Question: I want to place my version the bottom lower right of the screen.
'''
#CSS
<style type="text/css">
.version {
position: absolute;
bottom: 5;
right: 5;
font-size: 10px;
}
</style>
'''
---
'''
#HTML
<div style="position: relative;">
<span class="version">{{ $version }}</span>
</div>
'''
---
'''
#RESULT
'''

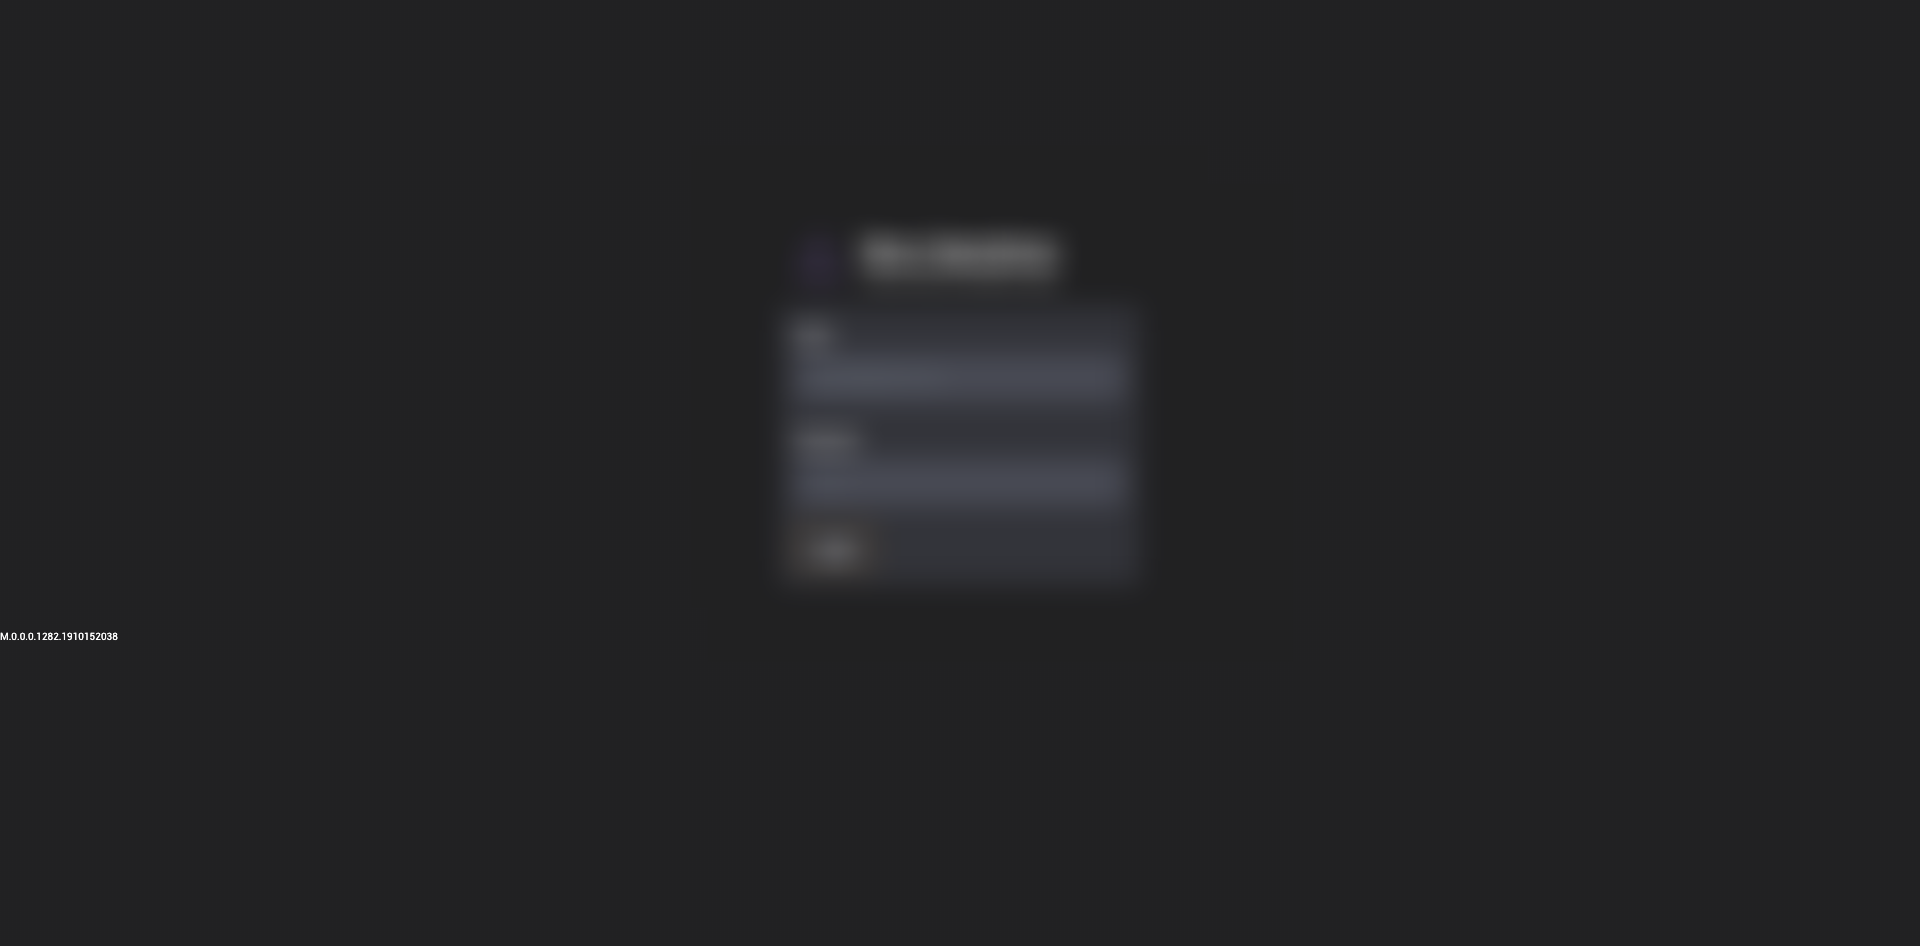
Answer: Add px to your units.
'''
<div class="wrapper">
<span class="version">{{ $version }}</span>
</div>
.version {
position: absolute;
bottom: 5px;
right: 5px;
font-size: 10px;
}
.wrapper {
position: relative;
}
'''
Also don't use inline style.
<URL>